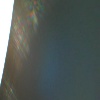
Label: sunburn